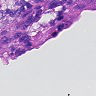
Metastatic tissue present: yes